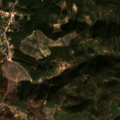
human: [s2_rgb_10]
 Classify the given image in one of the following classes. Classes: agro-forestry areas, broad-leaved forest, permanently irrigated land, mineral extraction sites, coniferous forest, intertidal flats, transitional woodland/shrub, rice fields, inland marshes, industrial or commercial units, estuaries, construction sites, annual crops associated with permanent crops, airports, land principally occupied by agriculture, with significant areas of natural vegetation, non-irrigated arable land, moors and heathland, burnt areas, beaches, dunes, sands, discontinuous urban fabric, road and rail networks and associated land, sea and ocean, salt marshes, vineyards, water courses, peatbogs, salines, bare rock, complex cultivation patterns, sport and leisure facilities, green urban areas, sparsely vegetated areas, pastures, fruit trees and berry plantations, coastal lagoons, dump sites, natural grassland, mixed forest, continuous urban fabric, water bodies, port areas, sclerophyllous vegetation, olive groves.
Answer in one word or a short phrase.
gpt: complex cultivation patterns, broad-leaved forest, coniferous forest, sclerophyllous vegetation, transitional woodland/shrub